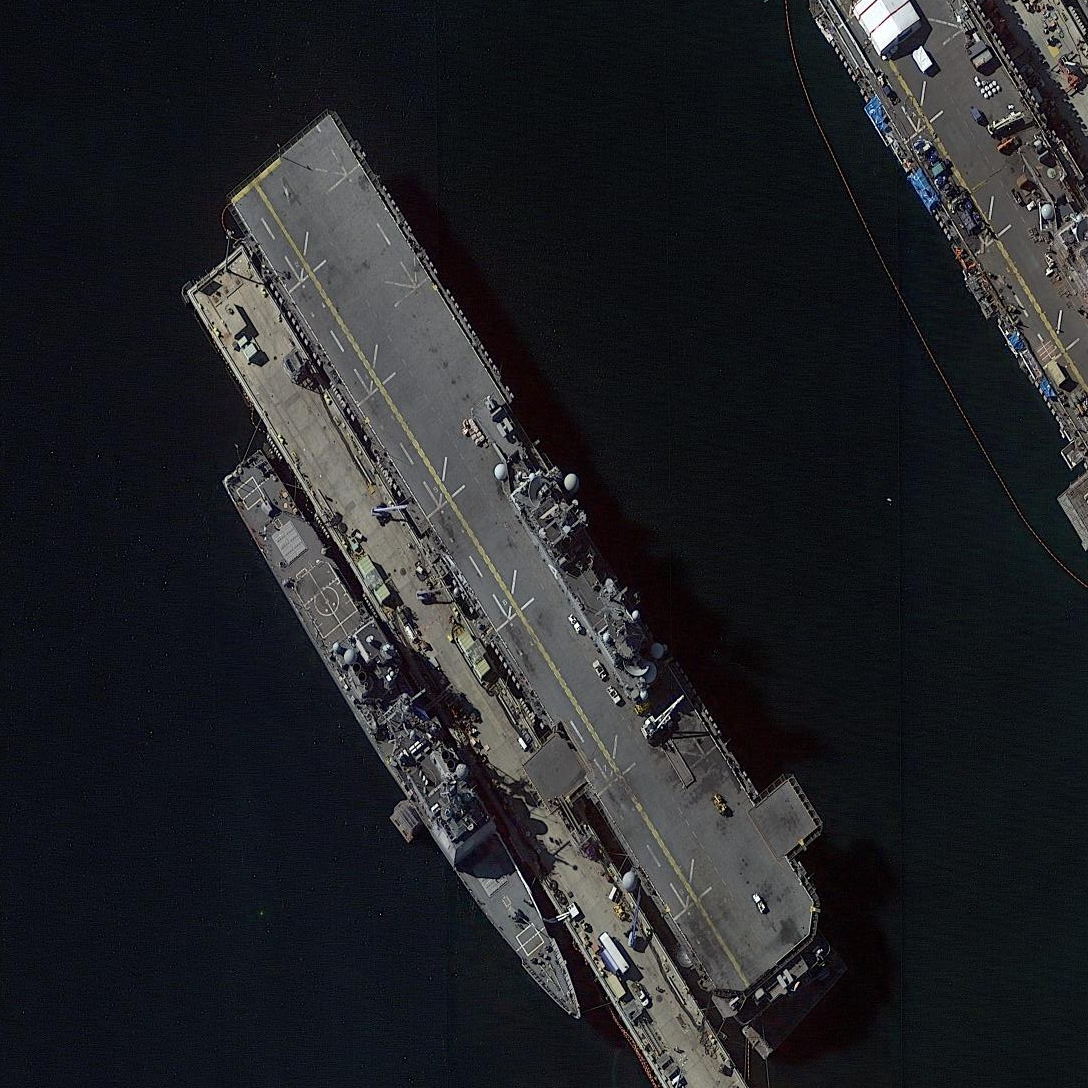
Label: assault